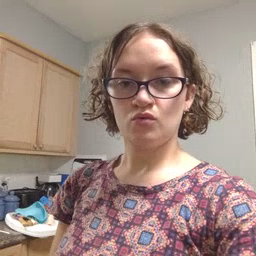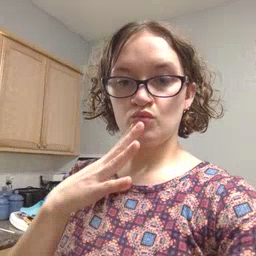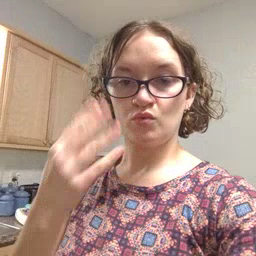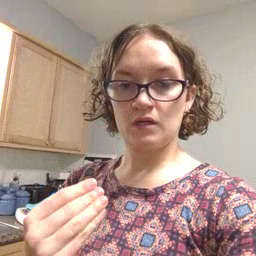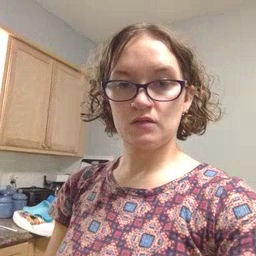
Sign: wet